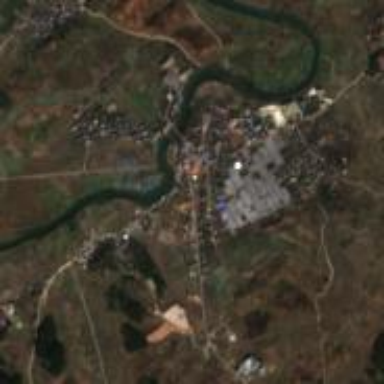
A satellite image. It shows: Ethnic township within town.